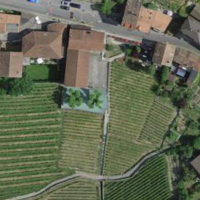
EUNIS habitat code: 55
Species observed at this site:
Veronica persica
Macroglossum stellatarum
Cydonia oblonga